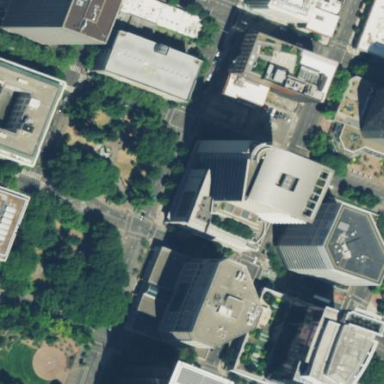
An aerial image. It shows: Office building that serves as courthouse.